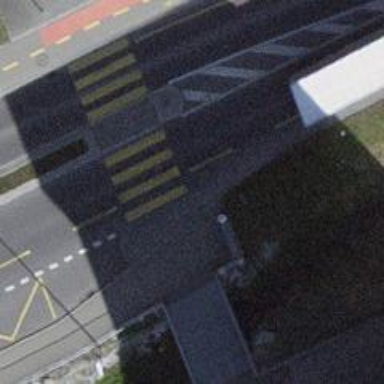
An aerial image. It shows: Uncontrolled zebra crossing on the road.